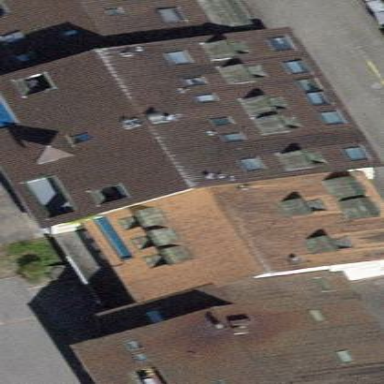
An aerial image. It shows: Pharmacy building with tiled roof.